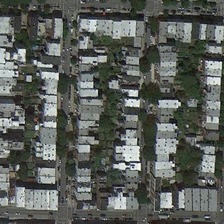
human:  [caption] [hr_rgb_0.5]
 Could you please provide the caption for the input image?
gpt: many gray white buildings and green trees are in a dense residential area .

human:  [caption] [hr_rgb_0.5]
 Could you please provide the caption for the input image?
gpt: many gray white buildings and green trees are in a dense residential area .

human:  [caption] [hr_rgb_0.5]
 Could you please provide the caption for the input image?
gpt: many gray white buildings and green trees are in a dense residential area .

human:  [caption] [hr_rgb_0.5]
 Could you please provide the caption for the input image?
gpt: many gray white buildings and green trees are in a dense residential area .

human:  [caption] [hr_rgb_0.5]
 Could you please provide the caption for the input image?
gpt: many gray white buildings and green trees are in a dense residential area .